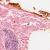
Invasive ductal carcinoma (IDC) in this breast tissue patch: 0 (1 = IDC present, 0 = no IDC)